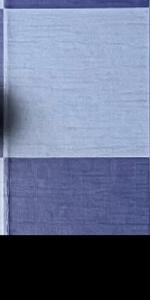
Label: Empty